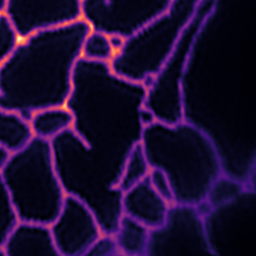
Label: Super-resolution ER image